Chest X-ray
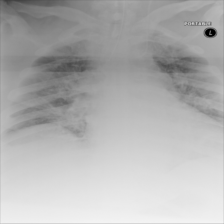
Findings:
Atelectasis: negative
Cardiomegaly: negative
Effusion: negative
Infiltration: negative
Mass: negative
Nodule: negative
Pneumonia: negative
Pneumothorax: negative
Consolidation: negative
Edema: positive
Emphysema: negative
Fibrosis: negative
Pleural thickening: negative
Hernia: negative